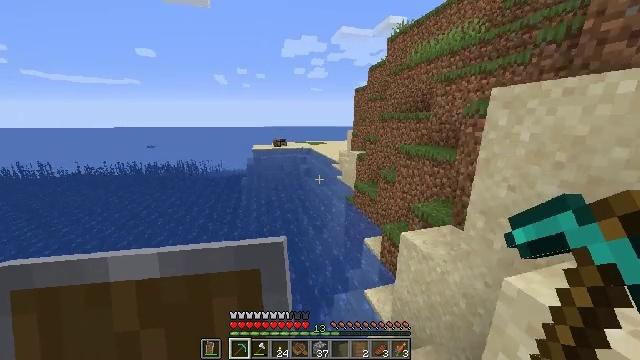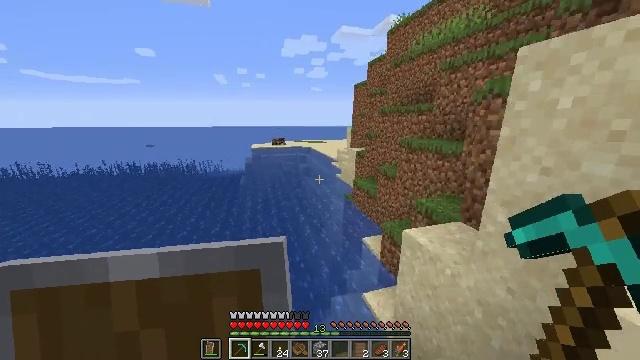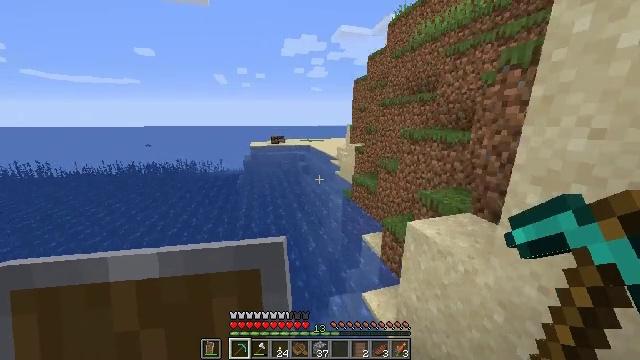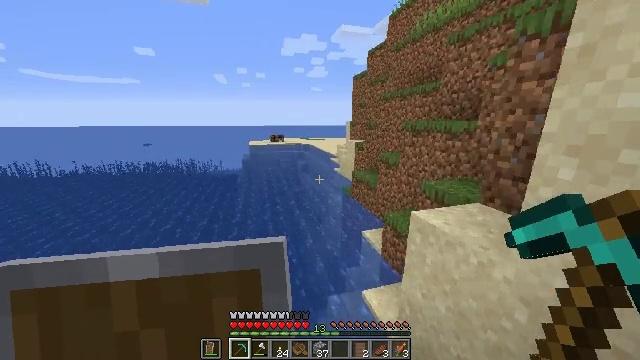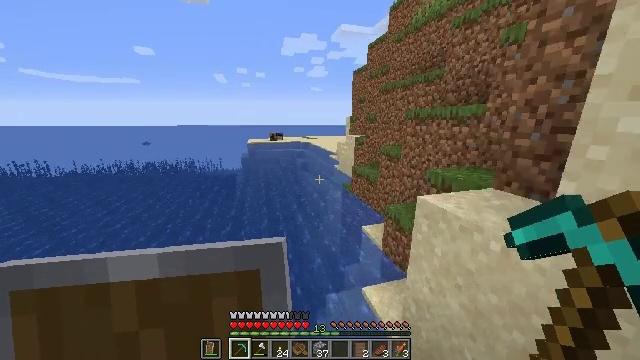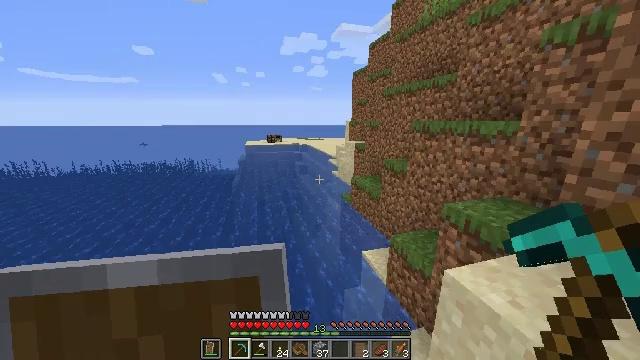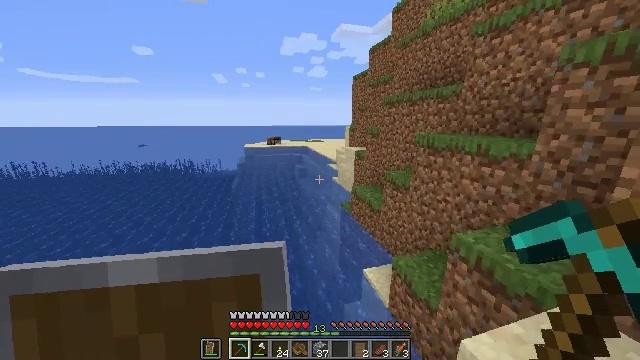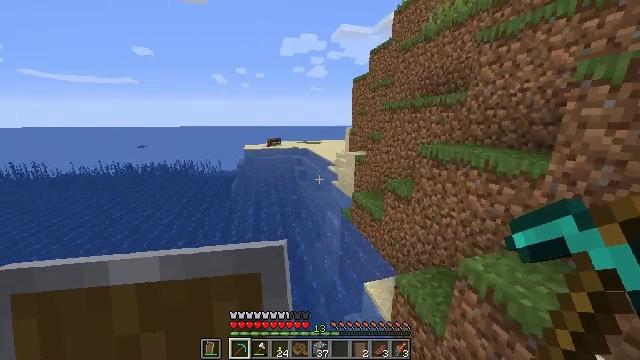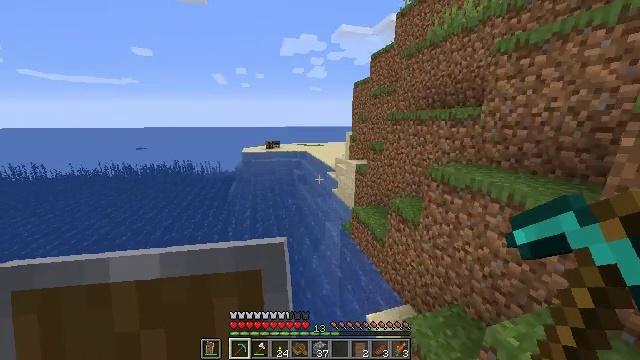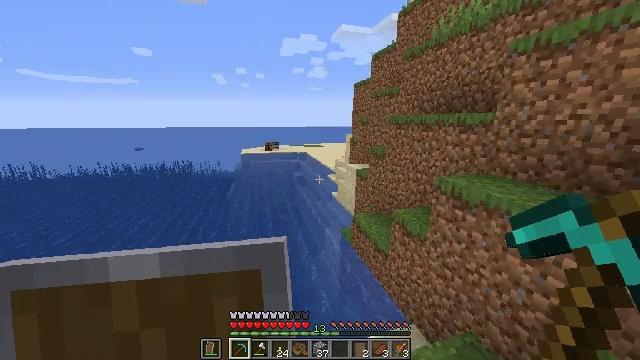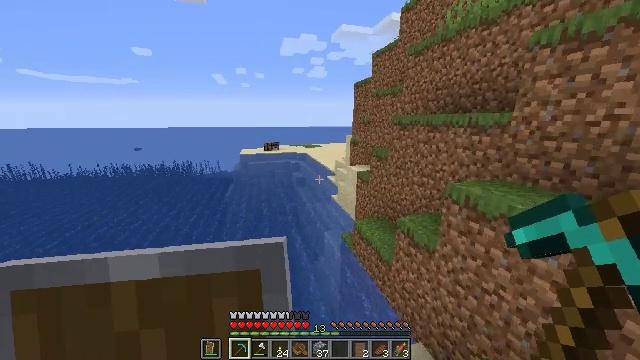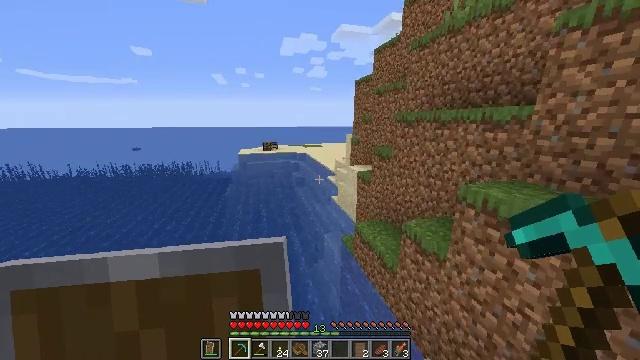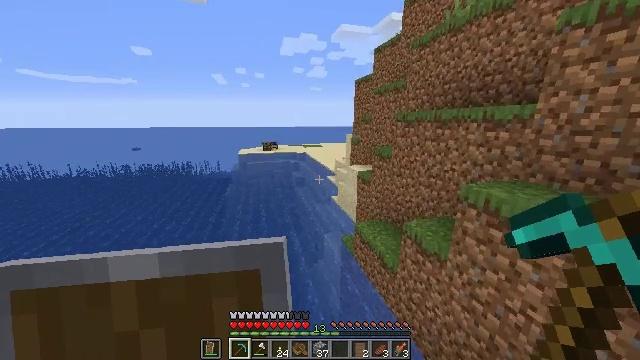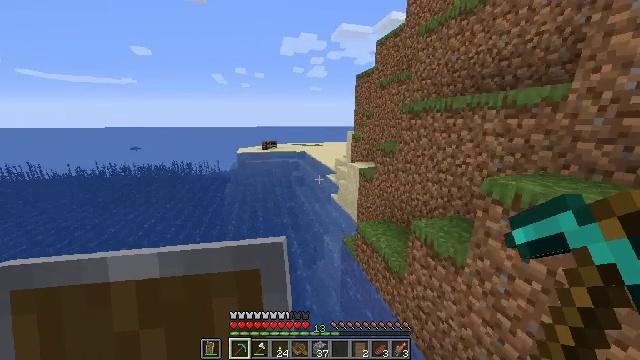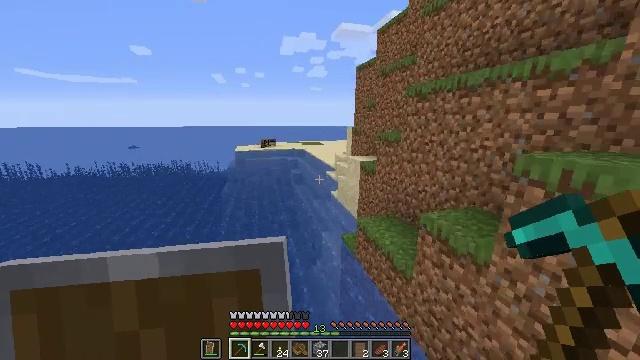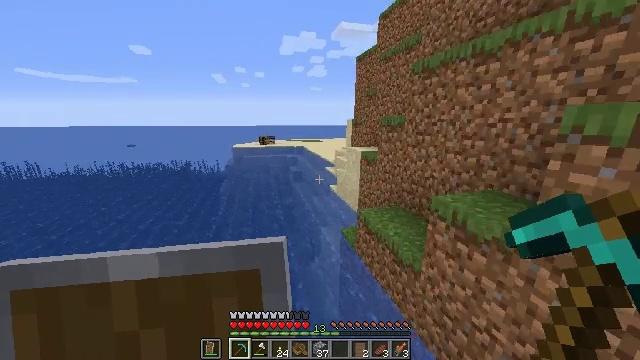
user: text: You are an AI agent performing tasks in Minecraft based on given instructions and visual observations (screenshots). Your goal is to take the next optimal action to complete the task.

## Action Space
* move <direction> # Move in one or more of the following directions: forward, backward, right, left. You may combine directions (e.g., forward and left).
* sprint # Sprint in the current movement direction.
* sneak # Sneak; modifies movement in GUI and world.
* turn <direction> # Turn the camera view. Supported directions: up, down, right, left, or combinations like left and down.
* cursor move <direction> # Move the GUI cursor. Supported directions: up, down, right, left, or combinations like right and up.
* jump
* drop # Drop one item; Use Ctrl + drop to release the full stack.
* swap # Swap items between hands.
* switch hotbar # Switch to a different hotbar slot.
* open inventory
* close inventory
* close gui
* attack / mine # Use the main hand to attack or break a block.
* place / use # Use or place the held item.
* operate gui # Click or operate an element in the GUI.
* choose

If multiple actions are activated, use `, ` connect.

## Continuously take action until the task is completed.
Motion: motion action
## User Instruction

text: Combine diamonds and a stick to craft a diamond shovel.
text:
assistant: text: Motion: move forward, sprint, jump
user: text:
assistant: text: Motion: move forward, sprint, jump
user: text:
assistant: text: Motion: move forward, sprint, jump
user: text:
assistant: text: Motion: move forward, sprint, jump
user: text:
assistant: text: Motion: move forward, sprint, jump
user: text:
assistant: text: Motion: move forward, sprint, jump
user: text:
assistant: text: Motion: move forward, sprint, jump
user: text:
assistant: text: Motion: move forward, sprint, jump
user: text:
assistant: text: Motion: move forward, sprint, jump
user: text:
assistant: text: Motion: move forward, sprint, jump
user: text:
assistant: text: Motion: move forward, sprint, jump
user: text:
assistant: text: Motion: move forward, sprint, jump
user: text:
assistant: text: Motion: move forward and move right, sprint, jump
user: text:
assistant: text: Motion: move forward and move right, sprint, jump
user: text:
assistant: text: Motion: move forward and move right, sprint, jump
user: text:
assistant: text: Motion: move forward and move right, sprint, jump
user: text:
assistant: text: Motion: move forward and move right, sprint, jump
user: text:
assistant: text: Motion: move forward and move right, sprint, jump
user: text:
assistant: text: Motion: move forward and move right, sprint, jump
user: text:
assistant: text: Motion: move forward and move right, sprint, jump
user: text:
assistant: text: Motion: move forward and move right, sprint, jump
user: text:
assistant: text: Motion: move forward, sprint, jump
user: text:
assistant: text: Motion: move forward, sprint, jump
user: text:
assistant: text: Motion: move forward, sprint, jump
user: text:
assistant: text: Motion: move forward, sprint, jump
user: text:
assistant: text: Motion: move forward, sprint, jump
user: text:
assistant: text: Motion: move forward, sprint, jump
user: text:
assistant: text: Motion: move forward, sprint, jump
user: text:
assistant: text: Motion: move forward, sprint, jump
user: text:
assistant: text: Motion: move forward, sprint